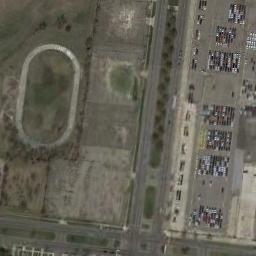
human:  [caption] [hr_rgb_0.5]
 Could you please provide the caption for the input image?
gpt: The ground track field is surrounded by grass .

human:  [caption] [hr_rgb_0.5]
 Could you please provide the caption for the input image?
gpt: There is a building on the left of the track .

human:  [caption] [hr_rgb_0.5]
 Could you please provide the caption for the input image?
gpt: The ground track field is surrounded by a wasteland and some parking lots are next to the ground track field .

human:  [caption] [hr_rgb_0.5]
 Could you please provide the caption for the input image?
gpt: The track and field is built on the bare lawn, Next to the parking lot .

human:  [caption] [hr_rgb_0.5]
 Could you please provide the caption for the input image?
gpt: There are some parking lots beside the ground track field with a white track .